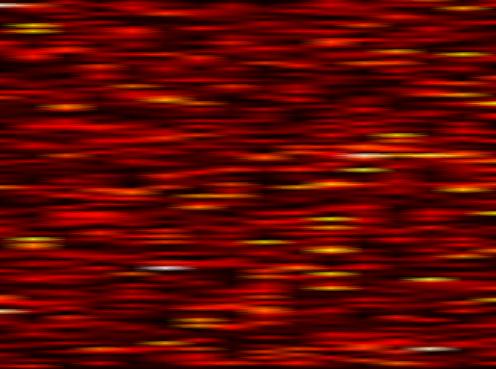
Label: OFDM